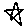
Label: star